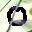
Label: 0